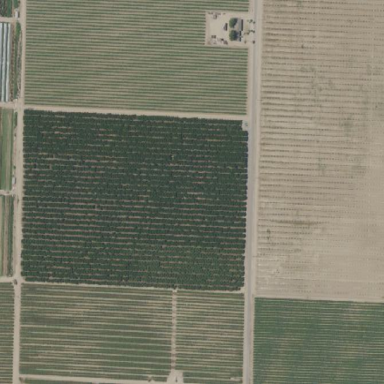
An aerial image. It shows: Orchard planted with peach trees.